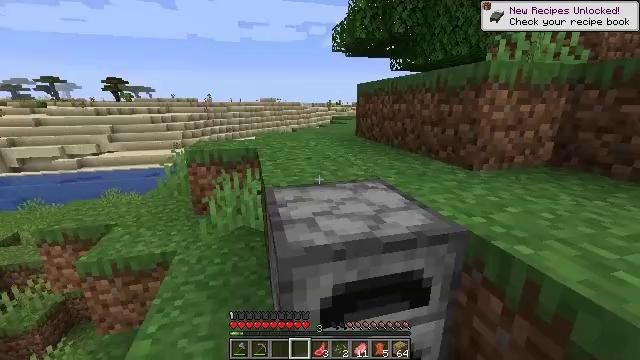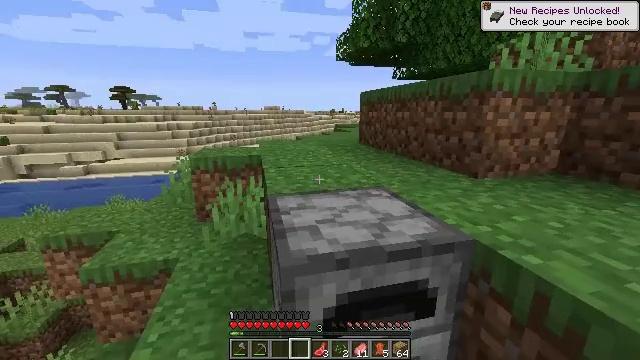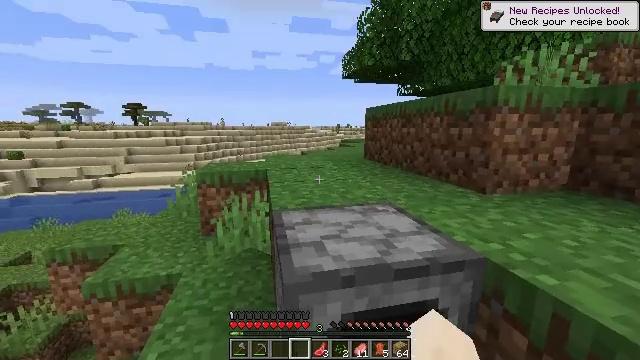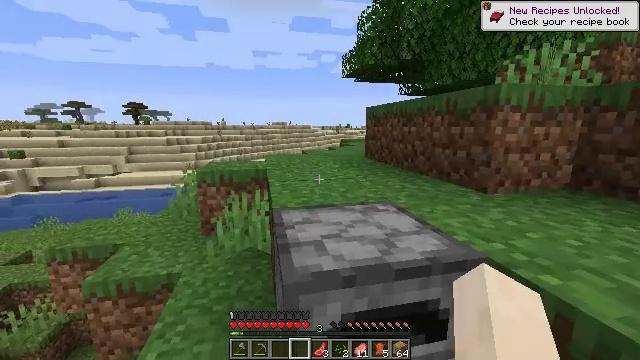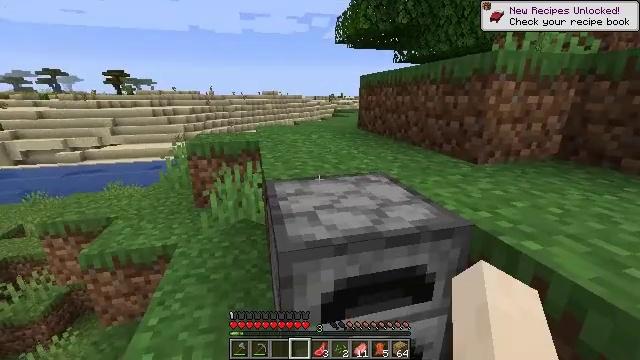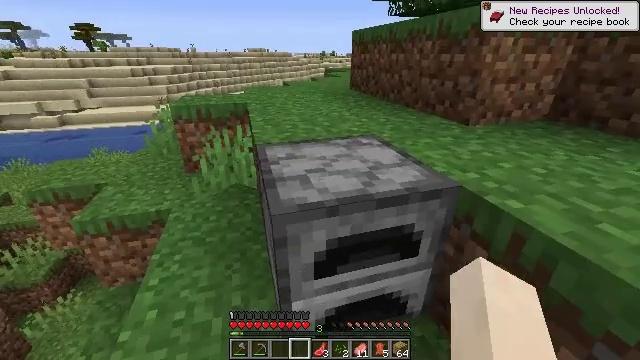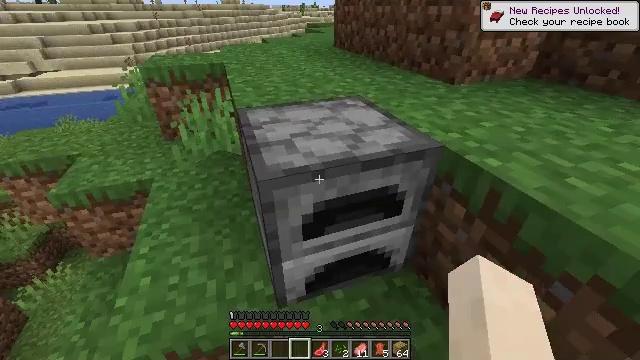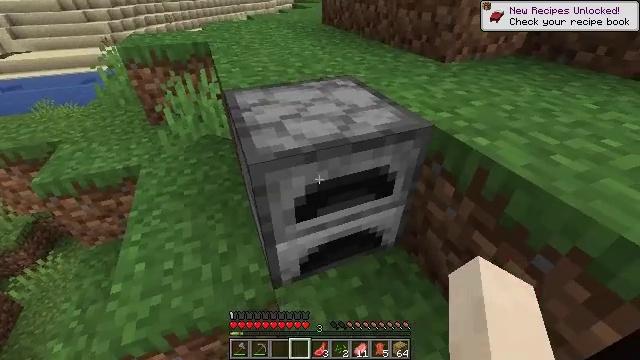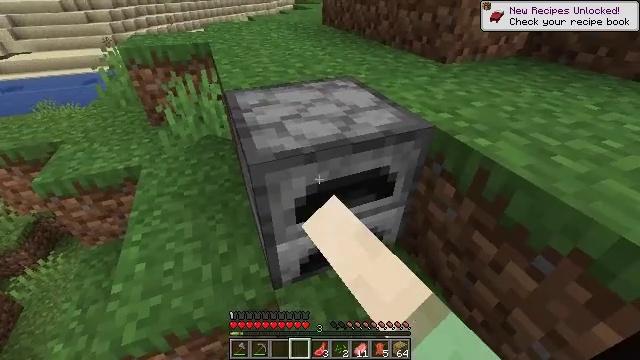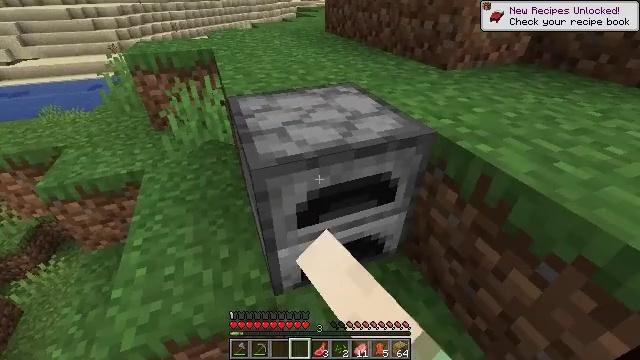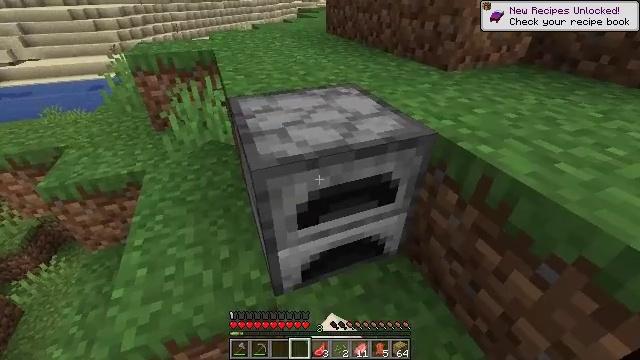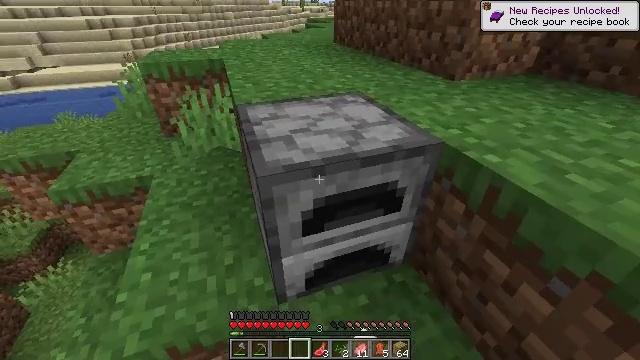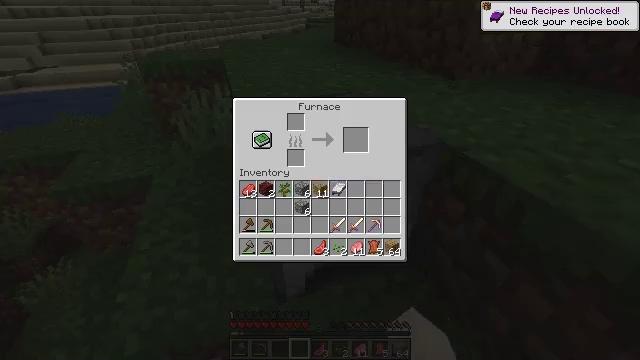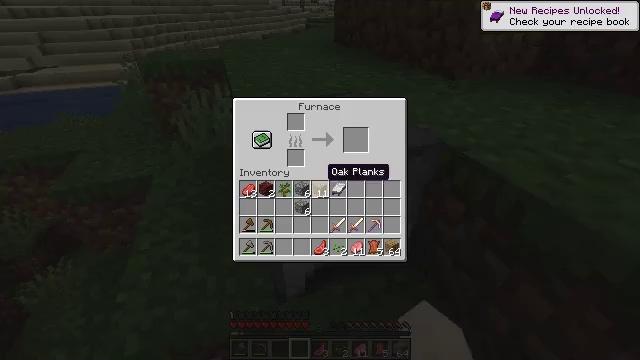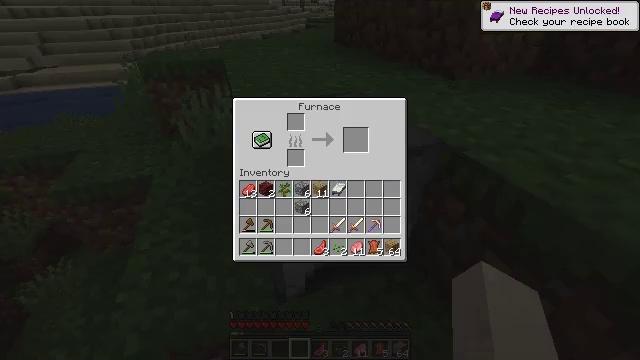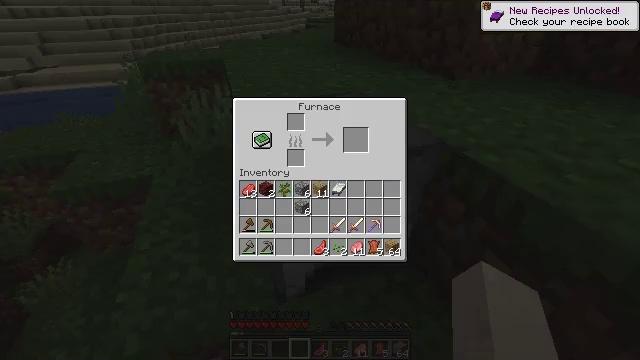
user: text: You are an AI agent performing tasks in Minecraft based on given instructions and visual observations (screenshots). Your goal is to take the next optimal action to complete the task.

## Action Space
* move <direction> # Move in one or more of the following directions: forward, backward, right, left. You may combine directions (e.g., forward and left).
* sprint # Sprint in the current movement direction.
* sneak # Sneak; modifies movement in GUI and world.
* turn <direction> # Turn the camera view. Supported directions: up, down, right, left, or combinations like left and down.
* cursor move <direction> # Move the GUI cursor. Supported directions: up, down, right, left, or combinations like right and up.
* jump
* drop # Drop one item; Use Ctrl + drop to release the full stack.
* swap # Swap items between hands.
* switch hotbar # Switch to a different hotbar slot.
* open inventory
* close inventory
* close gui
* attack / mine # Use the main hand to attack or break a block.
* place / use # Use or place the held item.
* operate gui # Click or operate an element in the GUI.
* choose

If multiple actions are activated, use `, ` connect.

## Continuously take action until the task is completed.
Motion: motion action
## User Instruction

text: Turn raw beef into cooked beef in a furnace.
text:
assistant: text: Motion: turn up
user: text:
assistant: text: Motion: turn left and up
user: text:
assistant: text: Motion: no_op
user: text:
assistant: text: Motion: turn right and down
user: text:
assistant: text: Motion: turn right and down
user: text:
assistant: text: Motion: turn right and down
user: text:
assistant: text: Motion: turn right and down, use / place
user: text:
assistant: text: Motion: use / place
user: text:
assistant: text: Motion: turn up, use / place
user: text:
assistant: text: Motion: no_op
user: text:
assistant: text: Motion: turn left and up
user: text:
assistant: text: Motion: cursor move left and up, open gui
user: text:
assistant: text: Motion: cursor move right and down
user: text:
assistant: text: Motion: cursor move right
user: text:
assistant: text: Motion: no_op
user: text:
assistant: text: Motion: no_op
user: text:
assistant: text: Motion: no_op
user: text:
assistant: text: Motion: no_op
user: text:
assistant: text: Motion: sneak
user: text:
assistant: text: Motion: sneak
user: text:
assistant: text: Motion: sneak, cursor move right and down
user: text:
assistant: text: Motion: sneak, cursor move right
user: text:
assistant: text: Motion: sneak
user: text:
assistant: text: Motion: sneak, cursor move left and down
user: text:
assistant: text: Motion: sneak, cursor move left
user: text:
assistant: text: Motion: sneak, cursor move down
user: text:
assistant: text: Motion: sneak, cursor move down
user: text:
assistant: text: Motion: sneak, cursor move down
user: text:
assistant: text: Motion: sneak
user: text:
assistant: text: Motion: sneak